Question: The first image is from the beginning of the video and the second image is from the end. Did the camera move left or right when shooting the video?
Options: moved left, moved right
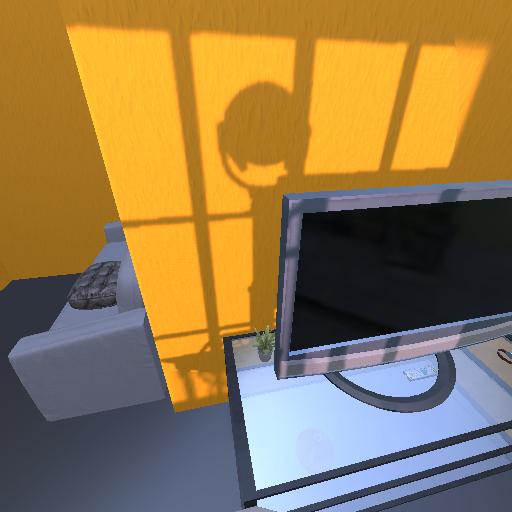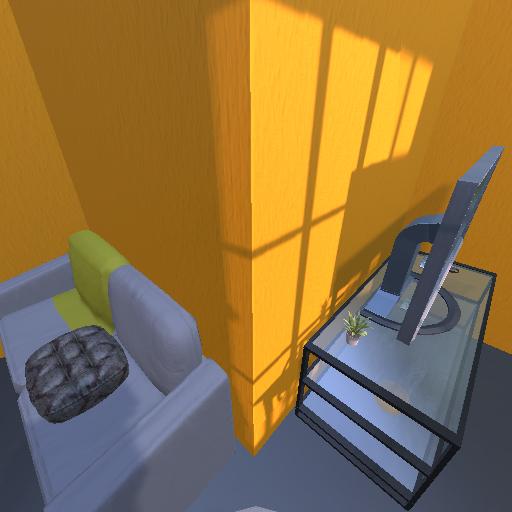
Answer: moved left